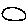
Label: circle